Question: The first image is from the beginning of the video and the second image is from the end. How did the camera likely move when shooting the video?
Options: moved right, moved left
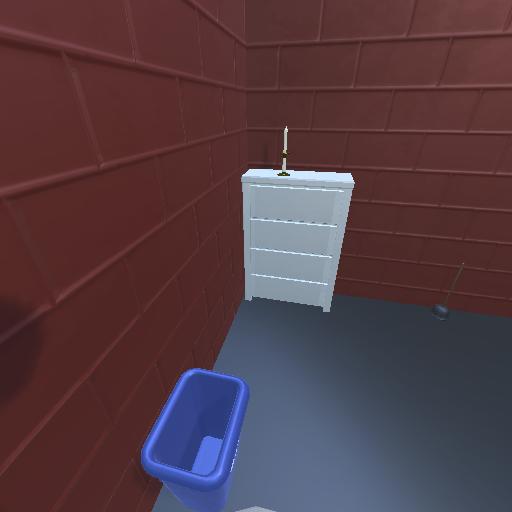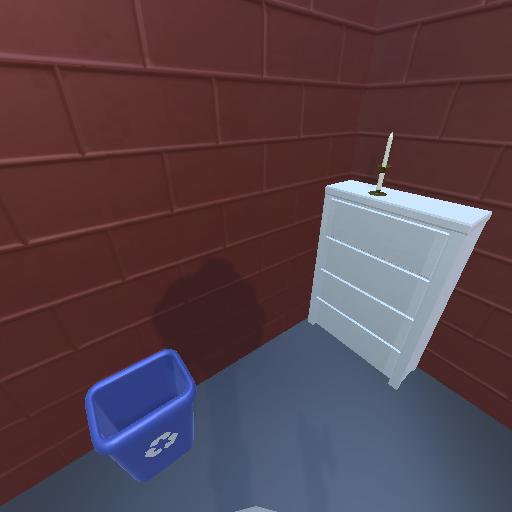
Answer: moved right